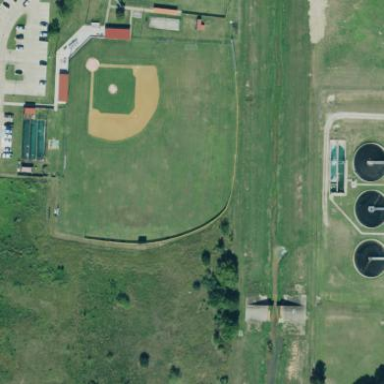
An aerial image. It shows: Baseball pitch for leisure land.